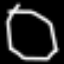
Label: octagon